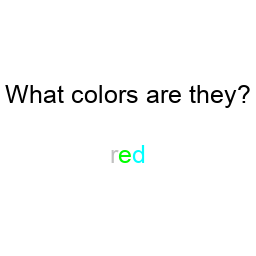
Color: silver, lime, cyan
Color name shown: red
Background color: white
Question text color: black